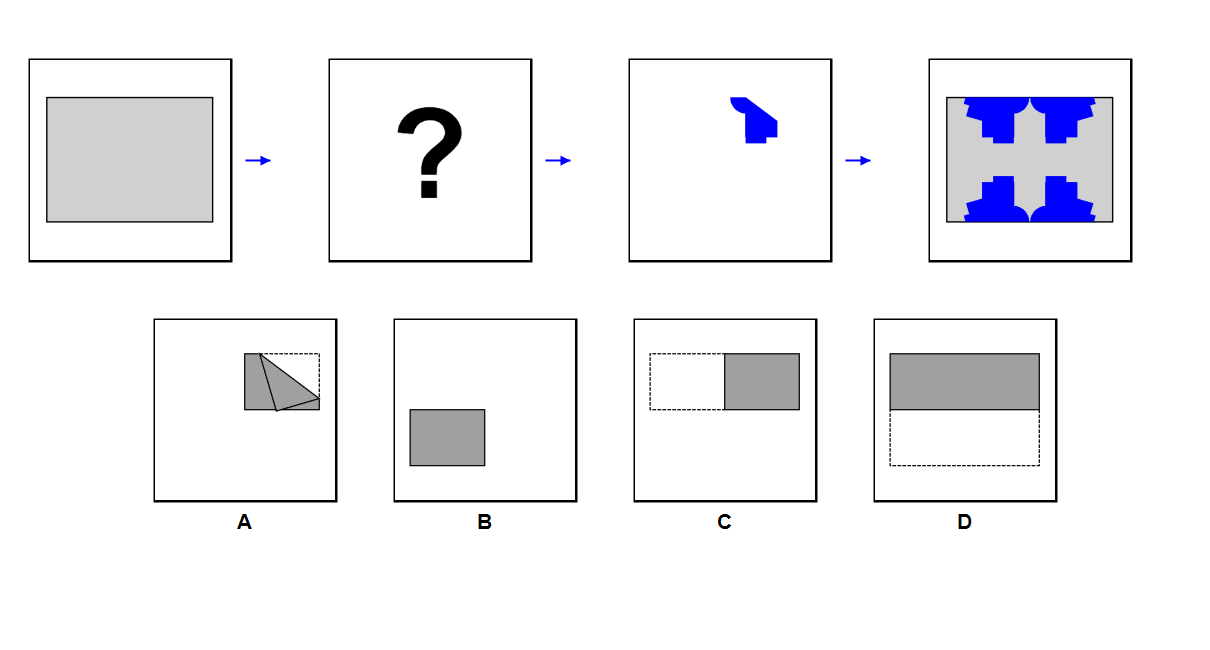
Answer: B